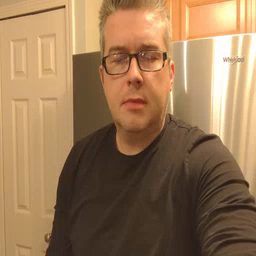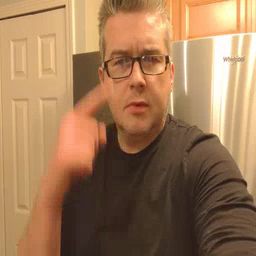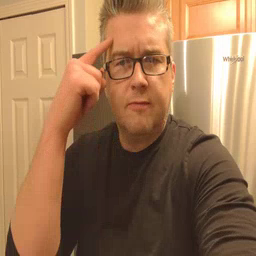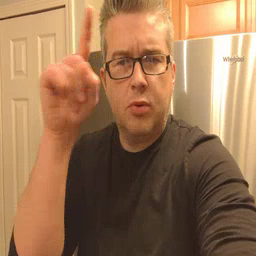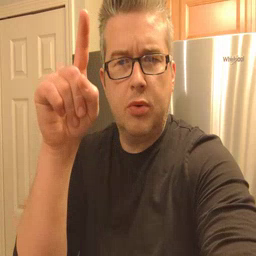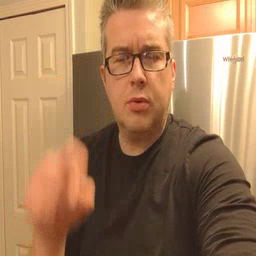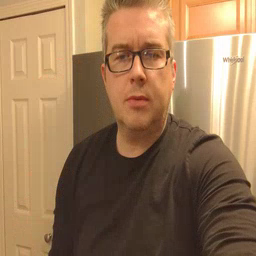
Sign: for